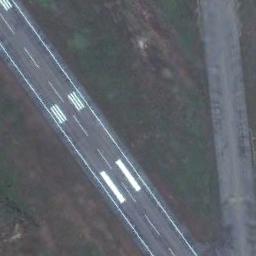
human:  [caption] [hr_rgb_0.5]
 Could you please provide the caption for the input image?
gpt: The runway goes through the lawn and several touchdown zone markings and aiming point markings are on the runway .

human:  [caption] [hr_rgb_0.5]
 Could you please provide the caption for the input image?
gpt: There is a green lawn next to the runway, With white dashes of varying thickness on the runway .

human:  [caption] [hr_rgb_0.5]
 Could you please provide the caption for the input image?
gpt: The grass is on either side of the runway .

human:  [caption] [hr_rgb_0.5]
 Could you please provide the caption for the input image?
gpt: The runway is on the bare land next to the grass .

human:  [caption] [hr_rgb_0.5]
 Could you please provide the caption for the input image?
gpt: There are green meadows beside the runway .